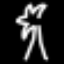
Label: palm tree